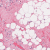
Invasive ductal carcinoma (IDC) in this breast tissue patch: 0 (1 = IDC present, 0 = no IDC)